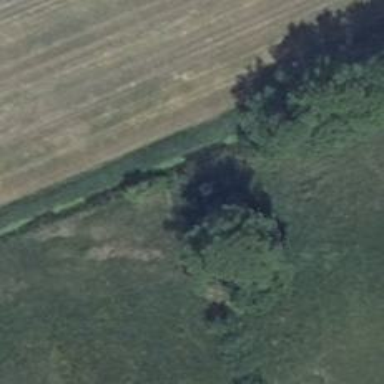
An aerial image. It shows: Hunting stand.